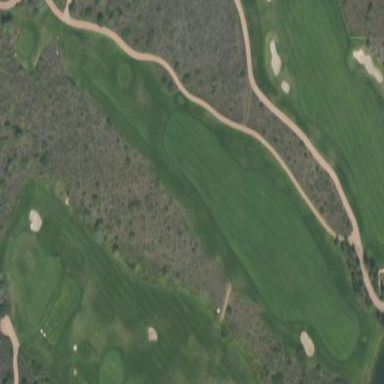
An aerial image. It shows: Area with grass used as rough in golf course.